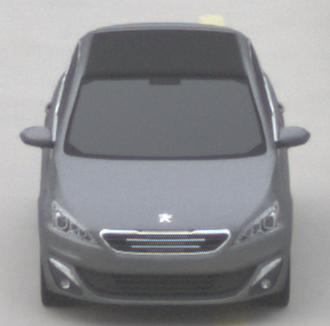
Make: Peugeot
Model: 308 VTi 82
Detailed model: 308 (II)
Model produced from: 2013/09
Model produced until: 2014/11
Doors: 5
Color: gray
Road condition: dry road
Daytime: morning or afternoon
Contrast: low contrast